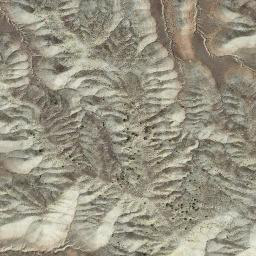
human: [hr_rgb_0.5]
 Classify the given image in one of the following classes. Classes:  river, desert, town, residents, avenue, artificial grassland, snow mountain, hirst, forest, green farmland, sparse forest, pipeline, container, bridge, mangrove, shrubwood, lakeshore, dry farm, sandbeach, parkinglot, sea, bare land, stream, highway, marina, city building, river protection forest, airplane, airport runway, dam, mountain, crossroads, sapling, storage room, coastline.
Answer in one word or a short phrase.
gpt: mountain